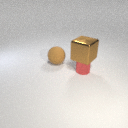
small red metal cylinder below large brown metal cube